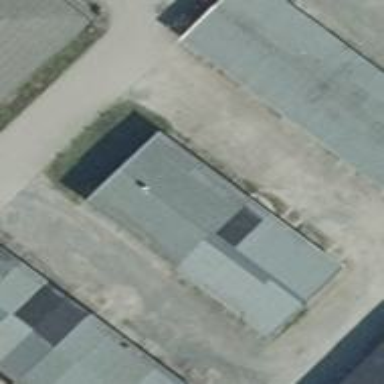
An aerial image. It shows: Group of garages.